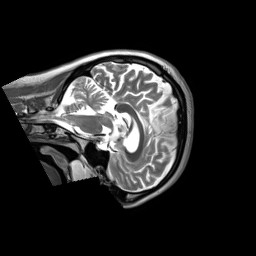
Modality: T2w
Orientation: sagittal
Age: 29
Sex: male
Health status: ill
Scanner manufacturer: siemens
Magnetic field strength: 3 T
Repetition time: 2.8 s
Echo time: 0.326 s